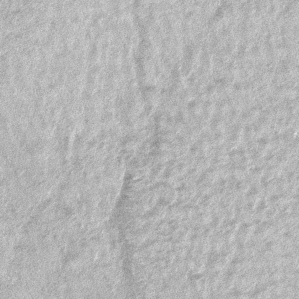
Label: frost